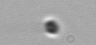
Label: nanoplankton_mix